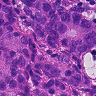
Metastatic tissue present: yes